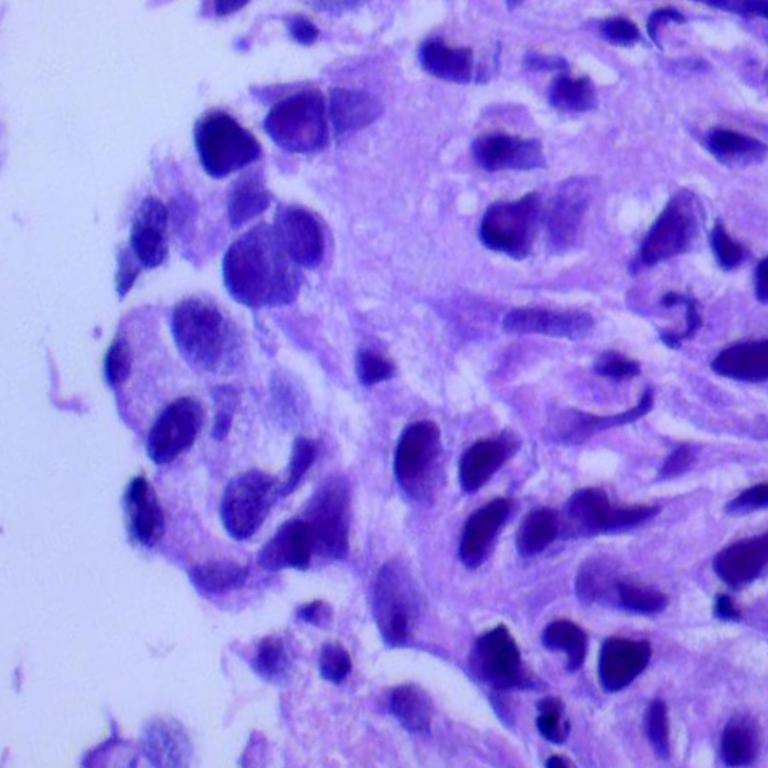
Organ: lung
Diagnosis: adenocarcinomas